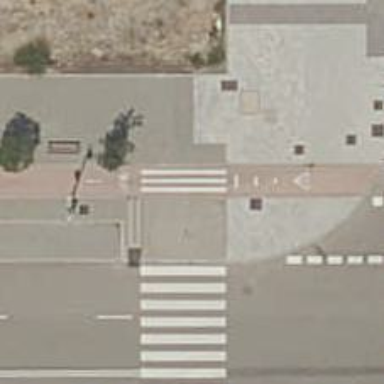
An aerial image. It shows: Cycleway.